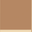
Piece: xx